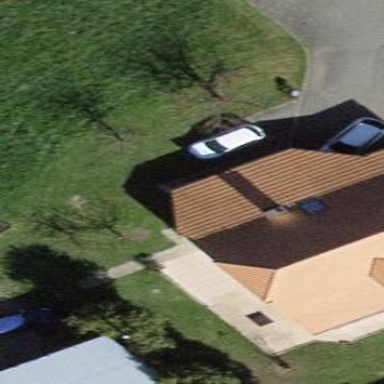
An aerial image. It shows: View of roof of building.